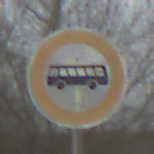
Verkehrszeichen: VerbotKraftomnibusse
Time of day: MorningAfternoon
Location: Outdoor (Nature)
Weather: PartlyCloudy
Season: Autumn
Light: Natural